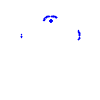
Particle: pion